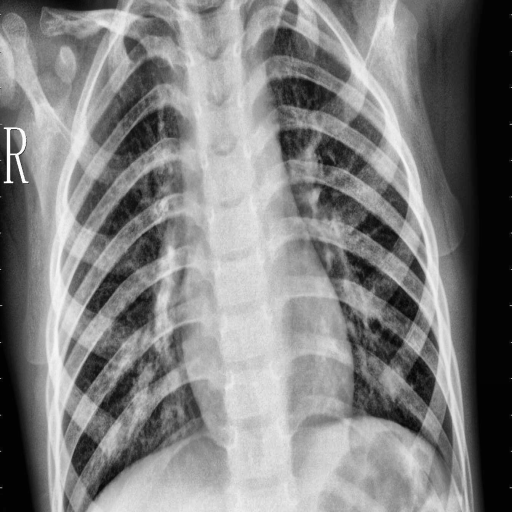
Finding: PNEUMONIA